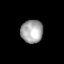
Tissue: lung
Cell type: Smooth muscle cells
Senescence score: 0.5603
Nuclear area (px): 509
Mean DAPI intensity: 163.32